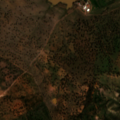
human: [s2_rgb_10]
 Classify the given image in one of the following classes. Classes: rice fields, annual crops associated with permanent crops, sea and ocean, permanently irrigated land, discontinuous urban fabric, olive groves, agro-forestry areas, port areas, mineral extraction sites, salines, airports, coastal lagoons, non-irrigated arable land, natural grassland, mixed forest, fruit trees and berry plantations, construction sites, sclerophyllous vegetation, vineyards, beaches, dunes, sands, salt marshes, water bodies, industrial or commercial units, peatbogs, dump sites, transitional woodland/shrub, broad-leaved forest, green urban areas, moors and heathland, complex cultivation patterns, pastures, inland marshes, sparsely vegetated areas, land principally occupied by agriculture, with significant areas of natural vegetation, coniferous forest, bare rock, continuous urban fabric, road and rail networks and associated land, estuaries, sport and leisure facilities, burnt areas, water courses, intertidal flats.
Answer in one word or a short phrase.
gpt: non-irrigated arable land, land principally occupied by agriculture, with significant areas of natural vegetation, agro-forestry areas